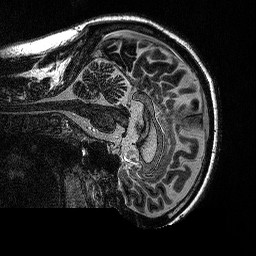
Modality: MP2RAGE
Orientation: sagittal
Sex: male
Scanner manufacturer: siemens
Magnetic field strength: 3 T
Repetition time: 5 s
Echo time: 0.00292 s